Interaction volume radius: 5 \u00c5
Interaction volume height: 30 \u00c5
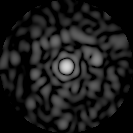
Disorder parameter: 0.8605